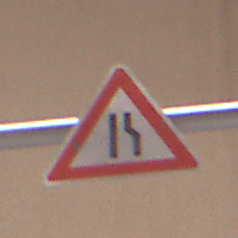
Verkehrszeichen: EinseitigVerengteFahrbahnRechts
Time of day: Midday
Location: Outdoor (Urban)
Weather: PartlyCloudy
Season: NotSpecified
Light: Natural